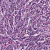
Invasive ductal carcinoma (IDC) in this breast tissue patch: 1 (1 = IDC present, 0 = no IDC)